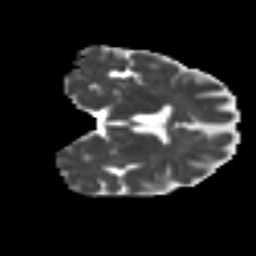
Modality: MD
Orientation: coronal
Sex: female
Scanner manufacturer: ge
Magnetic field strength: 3 T
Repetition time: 7 s
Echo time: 0.08 s